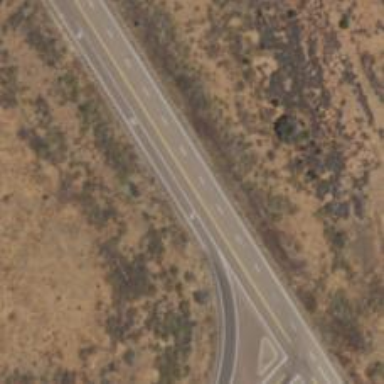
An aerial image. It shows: Asphalt road classified as trunk highway.